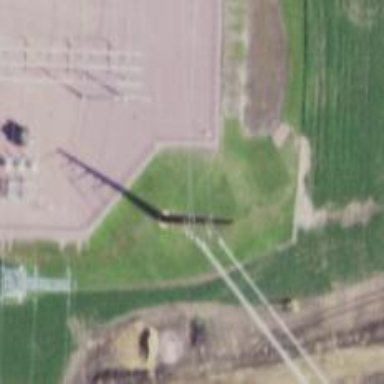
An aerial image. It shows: Power tower.